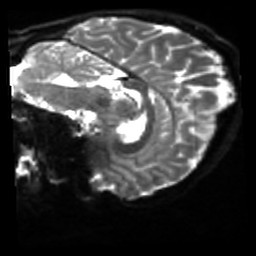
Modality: sbref
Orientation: sagittal
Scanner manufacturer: siemens
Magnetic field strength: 3 T
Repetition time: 4 s
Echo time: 0.0594 s